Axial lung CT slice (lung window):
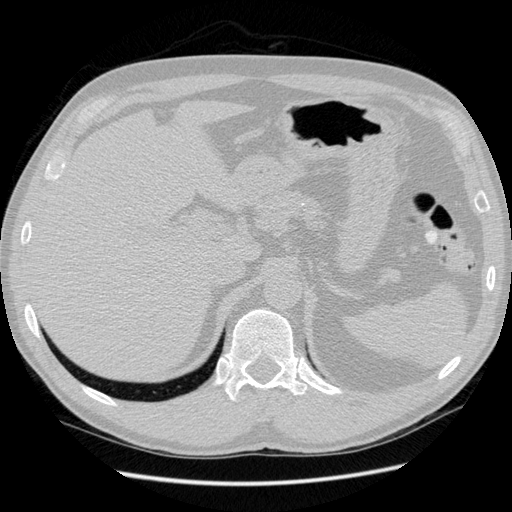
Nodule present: no